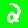
Digit: 2